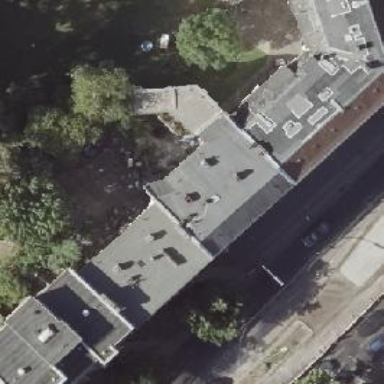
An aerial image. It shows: Kindergarten.